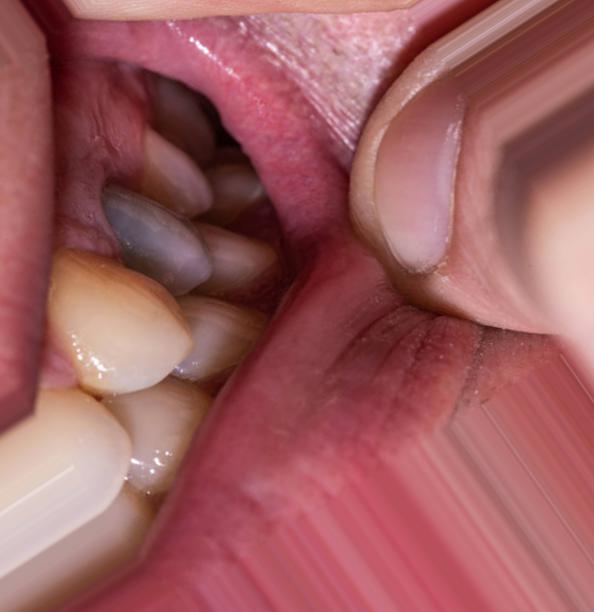
Condition: Caries